Question: I start to learn swift recently and I want to use some data model class written in Objective C. I got a weird bug when I try to save the data from input boxes:
Users.h
'''
#import <Foundation/Foundation.h>
#import <CoreData/CoreData.h>
@interface Users : NSManagedObject
@property (nonatomic, retain) NSString * password;
@property (nonatomic, retain) NSString * username;
- (NSString *)toString;
- (void)addFunny:(NSString *)prefix;
@end
'''
Users.m
'''
#import "Users.h"
@implementation Users
@dynamic password;
@dynamic username;
- (NSString *)toString
{
return @"The username is \(username) and password is \(password)";
}
- (void)addFunny:(NSString *)prefix
{
self.username = [NSString stringWithFormat:@"%@%@", prefix, self.username];
}
@end
'''
Here is data model screenshot:

Here is the save function:
'''
@IBAction func btnSave_Clicked(){
println("Save \(txtUsername.text)")
let appDel: AppDelegate = UIApplication.sharedApplication().delegate as AppDelegate
let context: NSManagedObjectContext = appDel.managedObjectContext
let ent = NSEntityDescription.entityForName("Users", inManagedObjectContext: context)
var newUser = Users(entity: ent, insertIntoManagedObjectContext: context)
newUser.username = txtUsername.text
newUser.password = txtPassword.text
context.save(nil)
println(newUser)
}
'''
Code from lldb:
'''
Unresolved error Error Domain=NSCocoaErrorDomain Code=134100 "The operation couldn't be completed. (Cocoa error 134100.)" UserInfo=0xb736c50 {metadata={
NSPersistenceFrameworkVersion = 508;
NSStoreModelVersionHashes = {
Entity = <b2bc8535 3bcfcdf1 81eecadc d32d8511 cc030525 d4eb7d76 94d11d7c f5853918>;
};
NSStoreModelVersionHashesVersion = 3;
NSStoreModelVersionIdentifiers = (
""
);
NSStoreType = SQLite;
NSStoreUUID = "0169C569-2A57-47F1-9EF6-684485CB1135";
"_NSAutoVacuumLevel" = 2;
}, reason=The model used to open the store is incompatible with the one used to create the store}, (error.userInfo)
'''
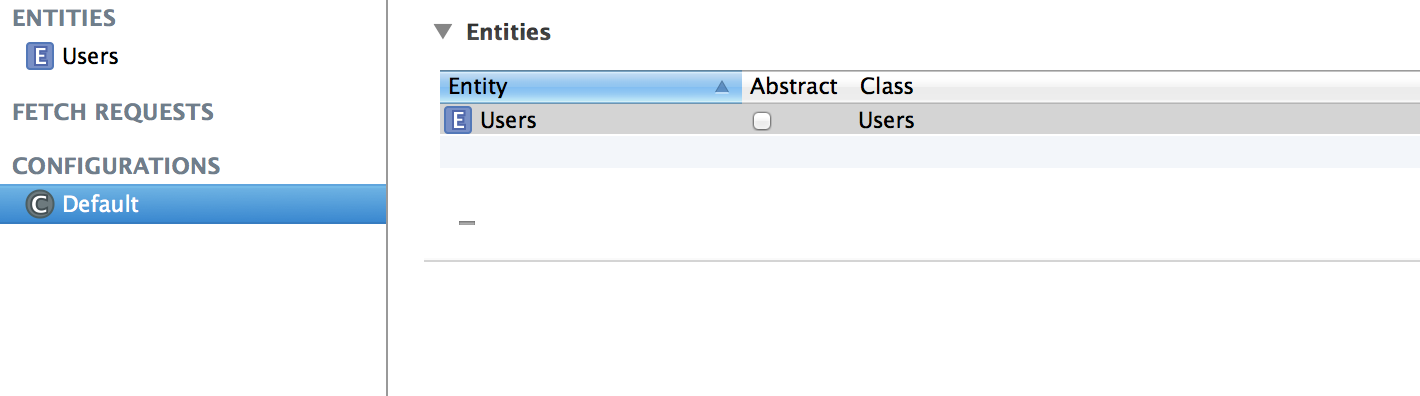
Answer: This has nothing to do with swift. If you your coredata model defining merging / versioning rules like mentioned in the <URL>, you need to and your application on the device or simulator.
Look at the error message:
'''
The model used to open the store is incompatible with the one used to create the store}
'''
Remove the app from the simulator/or device and perform a clean on your project. That should clear those issues up. Make sure that you are not running in the debugger when you delete the app or else it won't actually delete it properly.
If you want to be sure its gone (), check this directory
'''
Users/INSERT_YOUR_USER_HERE/Library/Application Support/iPhone Simulator/ for your app's folder, under the version you're running.
'''
You can not expect that changing your already installed model will work on the device with no further effort.